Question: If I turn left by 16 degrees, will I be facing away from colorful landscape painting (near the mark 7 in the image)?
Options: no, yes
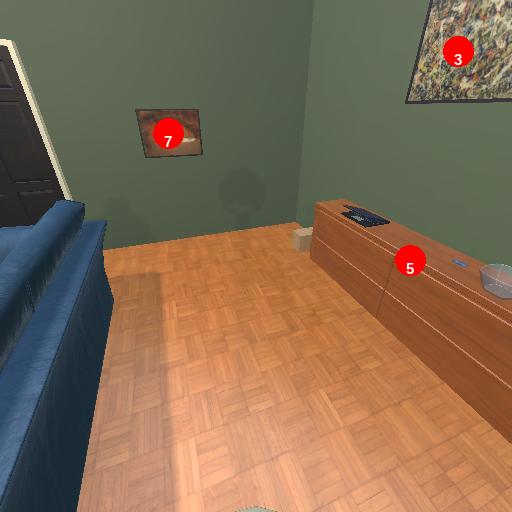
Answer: no